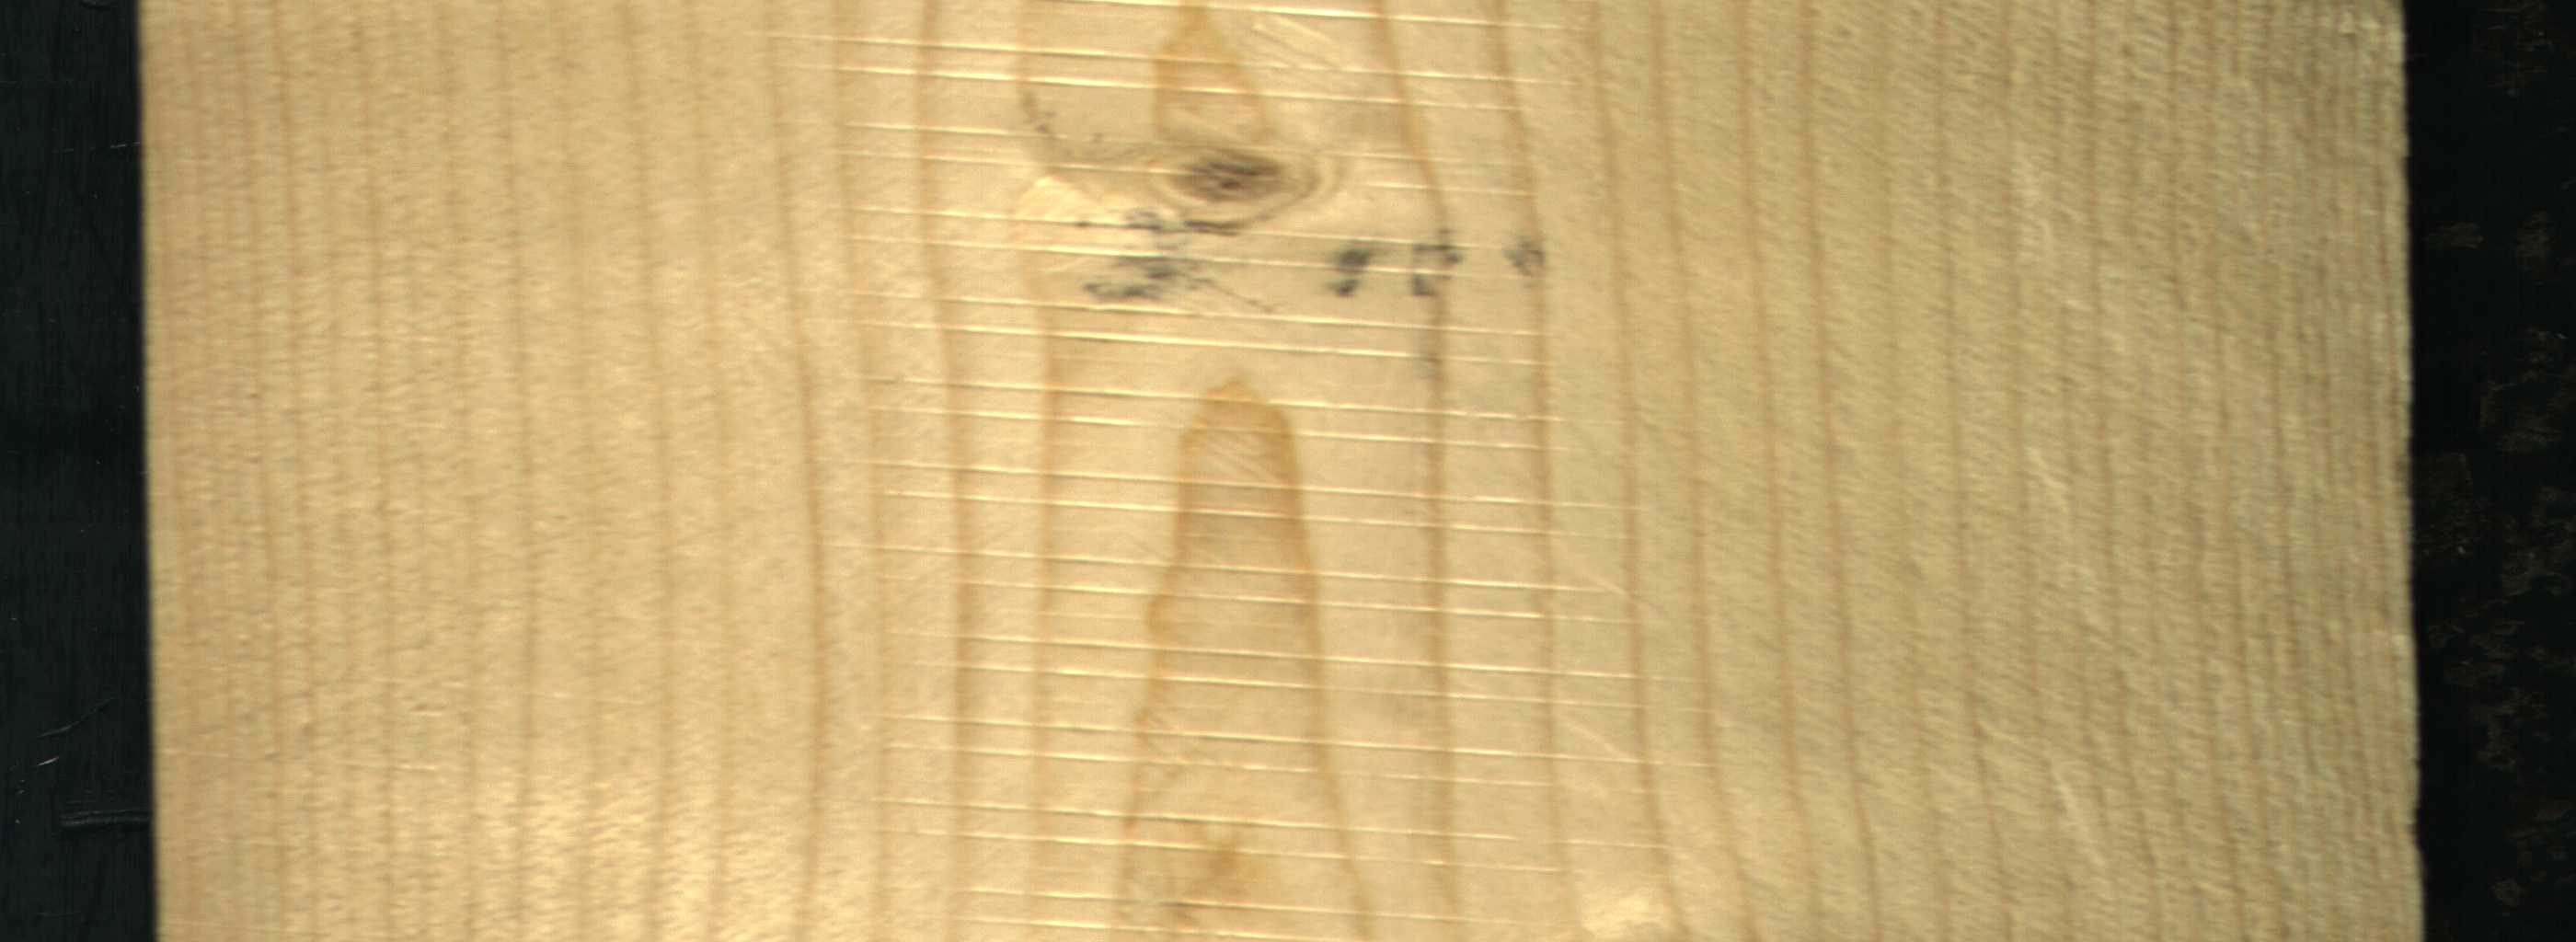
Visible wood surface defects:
Live_Knot